Field crop: maize
Growth stage: 1
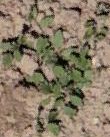
Species: convolvulus